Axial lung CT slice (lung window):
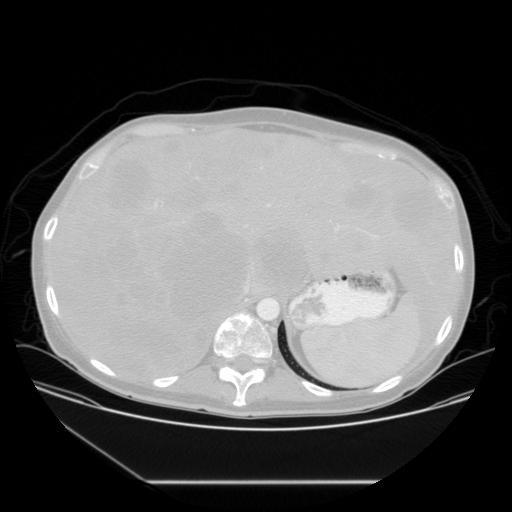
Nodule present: no